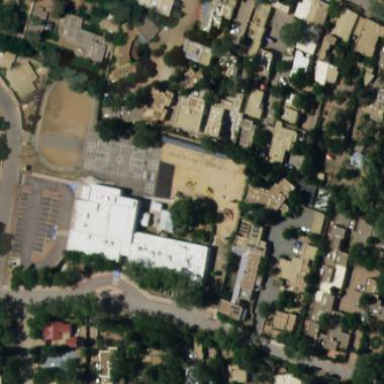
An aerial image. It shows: School.